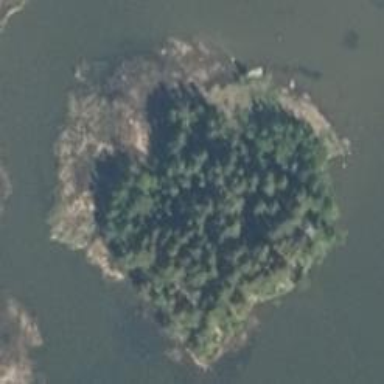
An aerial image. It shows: Islet.